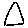
Label: triangle